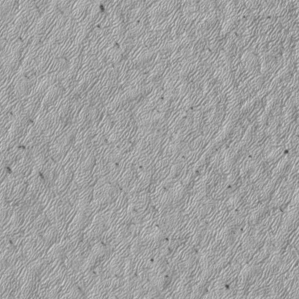
Label: frost